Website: bh-photo
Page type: customer-info-address
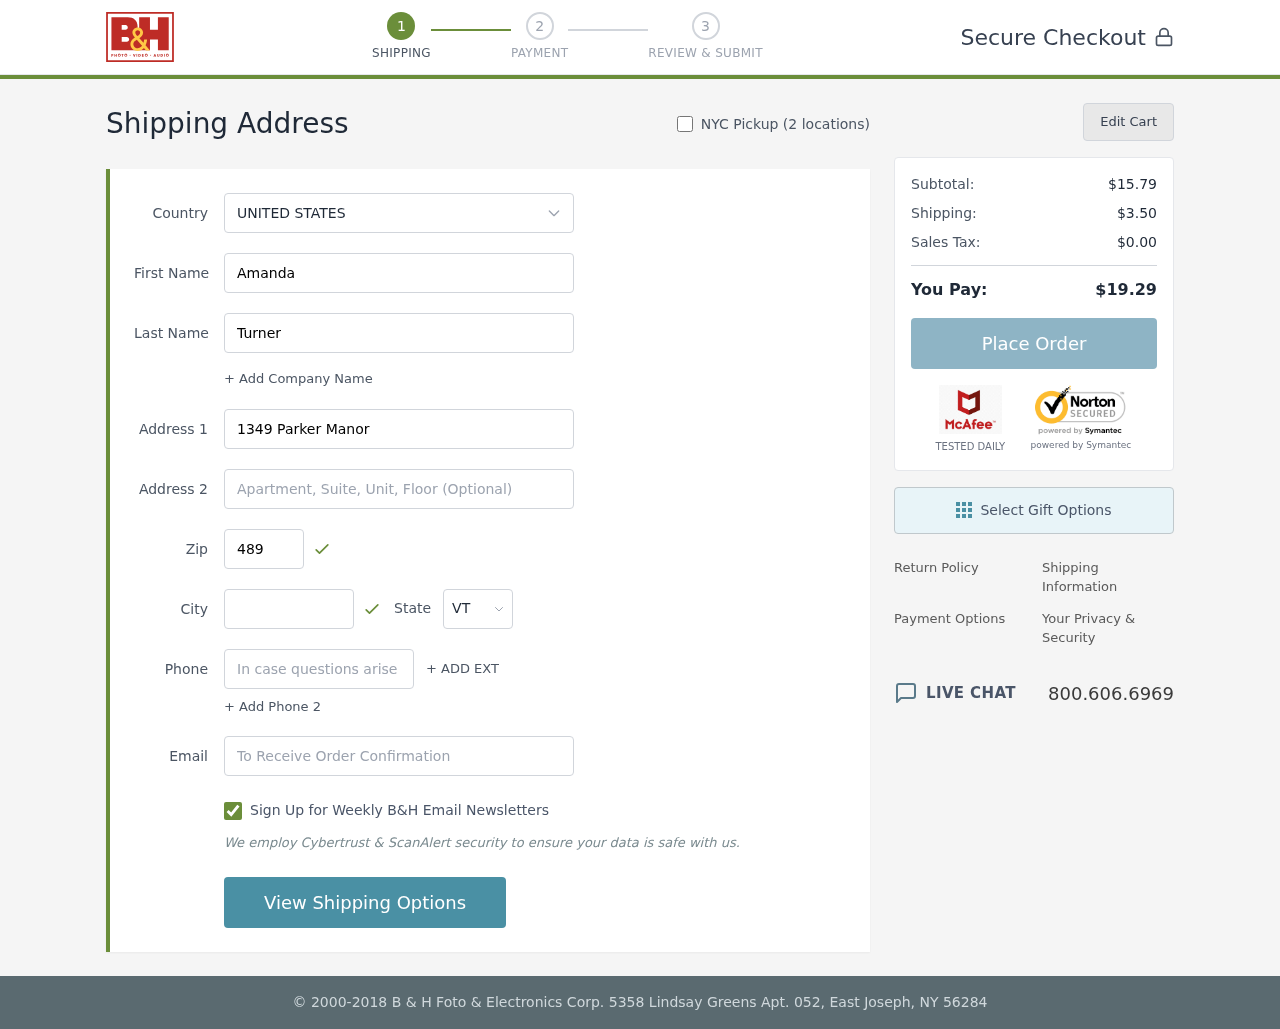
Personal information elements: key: PII_CITY
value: East Daniel
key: PII_COUNTRY
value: United States
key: PII_EMAIL
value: aturner@yahoo.com
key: PII_FIRSTNAME
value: Amanda
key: PII_LASTNAME
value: Turner
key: PII_PHONE
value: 7534264009
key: PII_POSTCODE
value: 48936
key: PII_STATE_ABBR
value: VT
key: PII_STREET
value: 1349 Parker Manor
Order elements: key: ORDER_SUBTOTAL
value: $15.79
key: ORDER_SHIPPING_COST
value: $3.50
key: ORDER_TAX
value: $0.00
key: ORDER_TOTAL
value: $19.29